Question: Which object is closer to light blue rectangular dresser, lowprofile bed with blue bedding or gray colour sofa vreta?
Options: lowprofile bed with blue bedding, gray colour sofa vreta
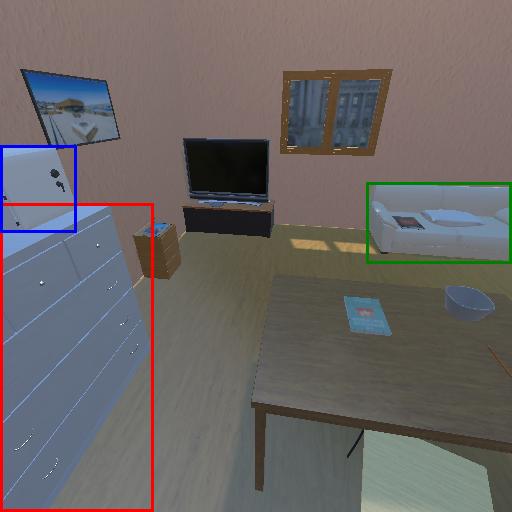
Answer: lowprofile bed with blue bedding